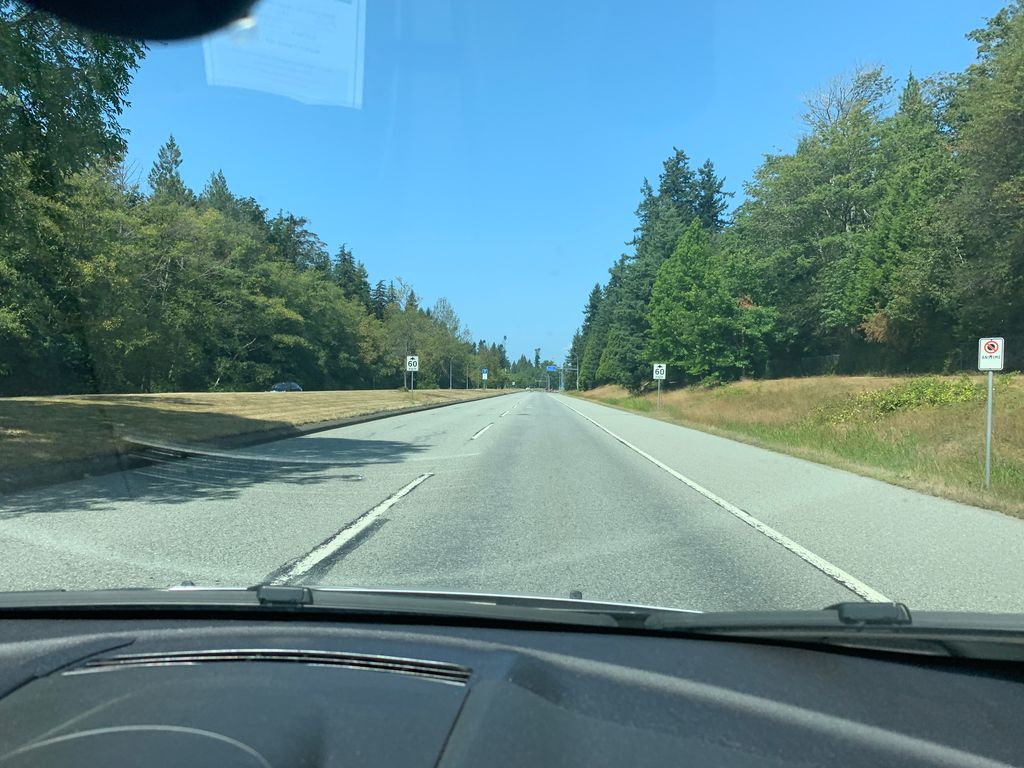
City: vancouver